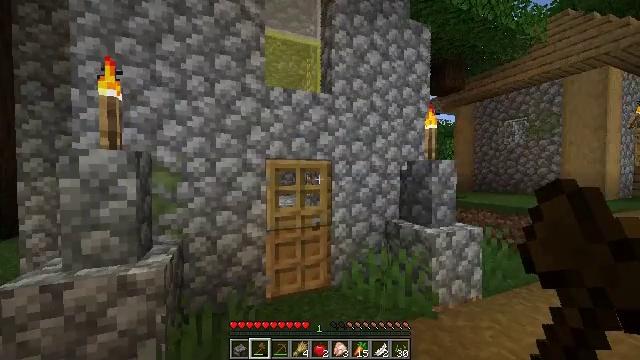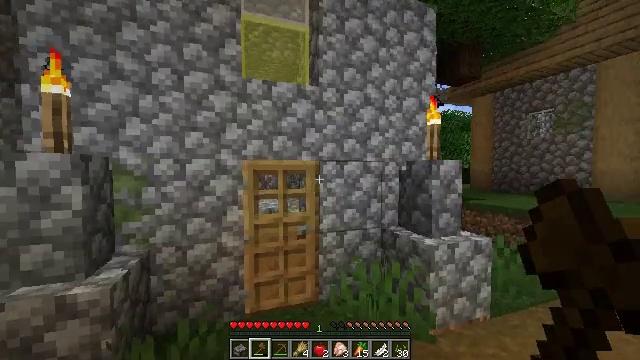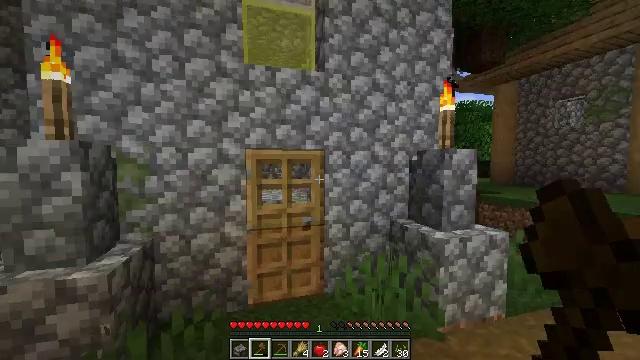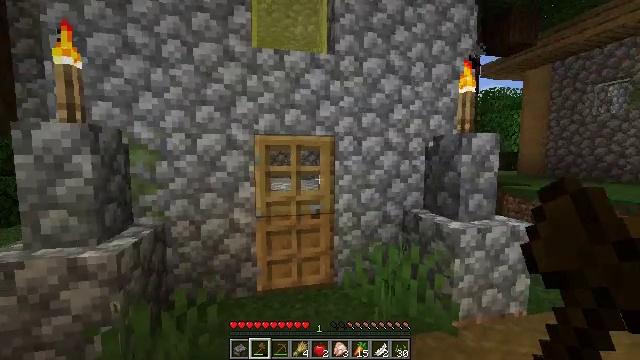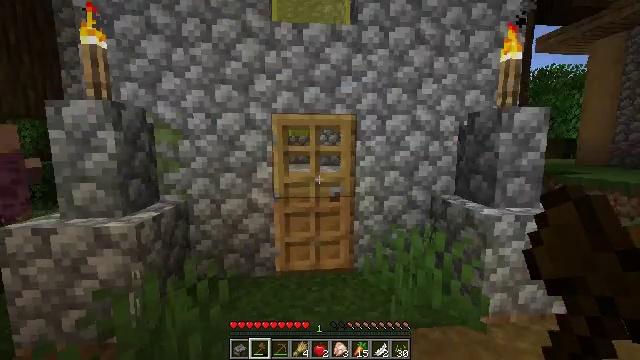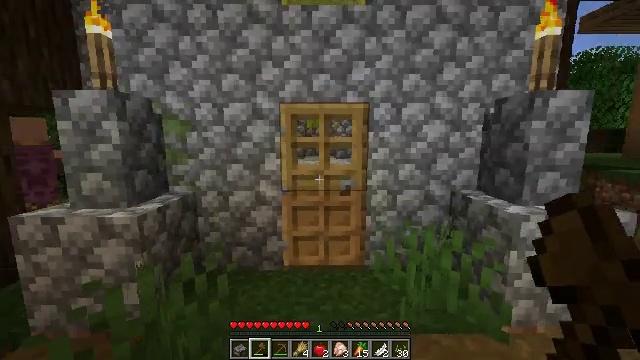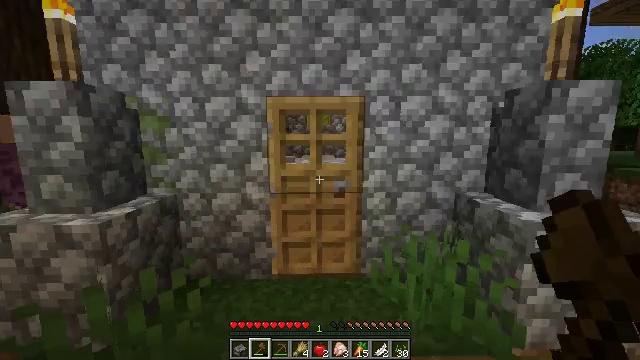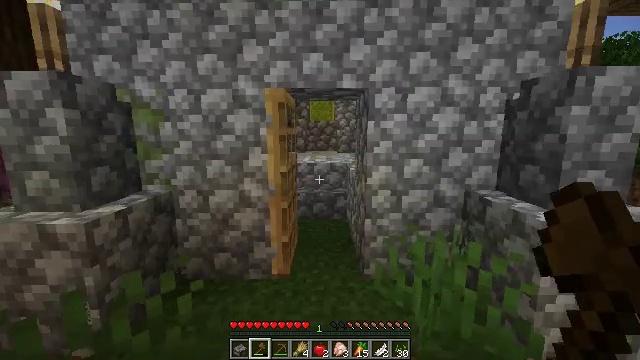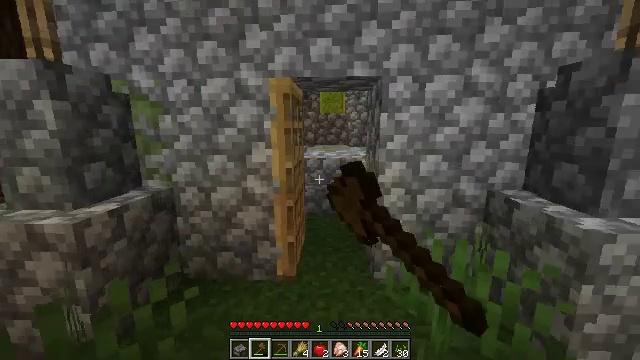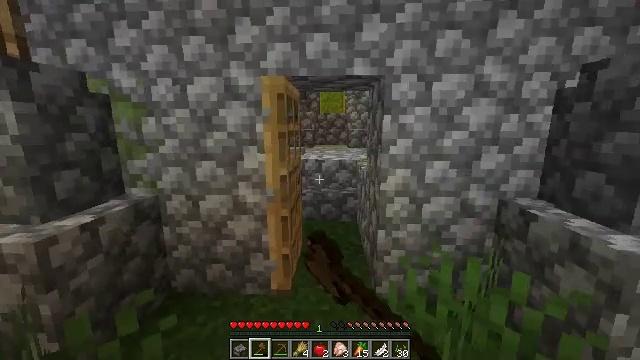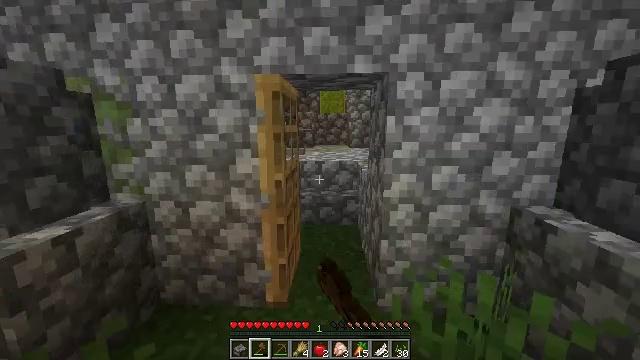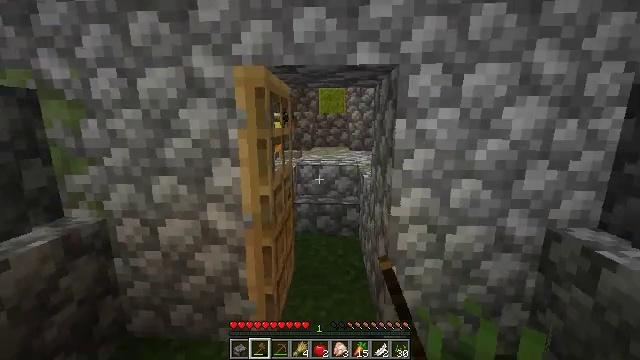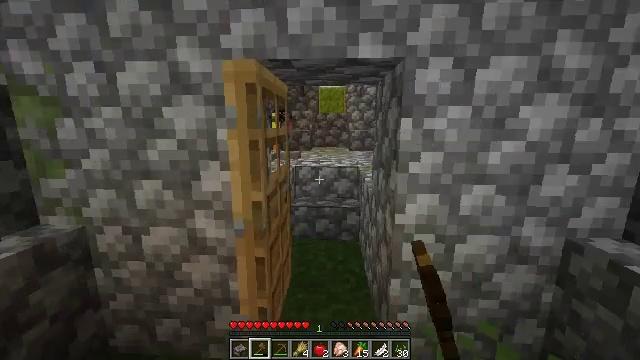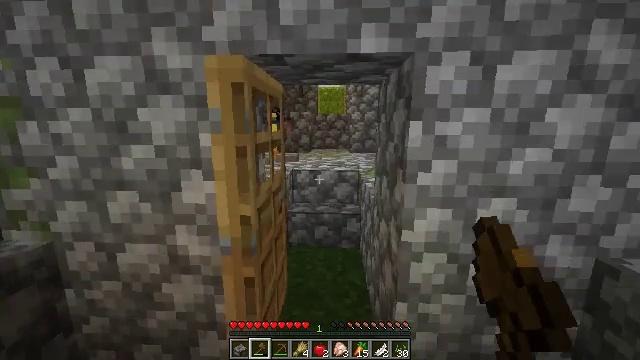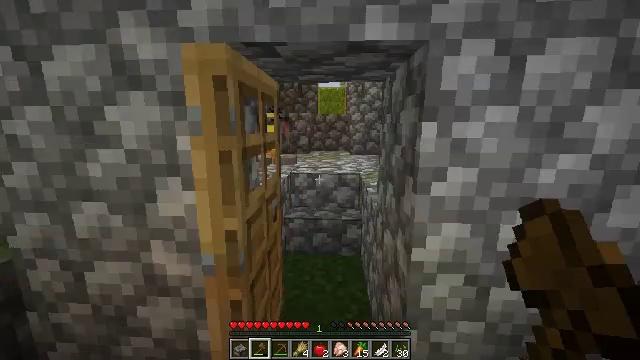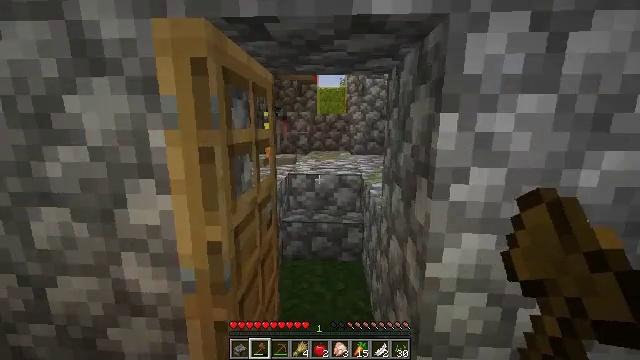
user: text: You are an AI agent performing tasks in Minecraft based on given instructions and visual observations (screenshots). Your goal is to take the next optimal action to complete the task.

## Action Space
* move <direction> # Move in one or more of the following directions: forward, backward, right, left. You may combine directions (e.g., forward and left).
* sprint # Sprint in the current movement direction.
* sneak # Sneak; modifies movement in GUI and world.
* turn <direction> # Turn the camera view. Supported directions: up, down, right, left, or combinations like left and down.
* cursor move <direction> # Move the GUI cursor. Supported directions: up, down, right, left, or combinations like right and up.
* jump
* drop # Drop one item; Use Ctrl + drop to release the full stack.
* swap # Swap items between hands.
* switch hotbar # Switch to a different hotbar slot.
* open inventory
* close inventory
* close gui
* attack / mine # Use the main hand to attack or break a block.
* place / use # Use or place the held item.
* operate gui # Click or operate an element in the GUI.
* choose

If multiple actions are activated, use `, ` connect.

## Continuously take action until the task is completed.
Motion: motion action
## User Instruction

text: Collect the brewing stand for reuse.
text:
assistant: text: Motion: move forward and move right, turn left
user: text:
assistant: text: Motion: move forward, turn left and down
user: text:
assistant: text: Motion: move forward, turn left and down
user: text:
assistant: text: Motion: move forward, turn left and down
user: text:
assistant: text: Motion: move forward, turn left and down
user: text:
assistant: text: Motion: move forward
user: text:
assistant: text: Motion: move forward, use / place
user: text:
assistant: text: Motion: move forward, turn left and down, use / place
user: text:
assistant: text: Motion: move forward
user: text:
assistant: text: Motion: move forward
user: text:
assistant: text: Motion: move forward
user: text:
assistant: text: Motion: move forward
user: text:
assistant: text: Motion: move forward
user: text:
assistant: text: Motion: move forward
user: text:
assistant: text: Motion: move forward
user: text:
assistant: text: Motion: move forward
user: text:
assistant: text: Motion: move forward
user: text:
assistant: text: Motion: move forward
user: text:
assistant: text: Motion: move forward, turn left
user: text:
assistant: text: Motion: move forward, turn left
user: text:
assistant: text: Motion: move forward
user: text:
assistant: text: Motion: move forward
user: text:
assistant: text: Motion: move forward and move right, turn left
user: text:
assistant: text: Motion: move forward and move right, turn left
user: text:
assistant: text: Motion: move forward and move right, turn left
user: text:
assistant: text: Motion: move forward, turn left
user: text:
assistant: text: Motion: move forward, turn left and down
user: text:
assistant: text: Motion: move forward, turn left and down
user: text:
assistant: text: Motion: move forward, turn left and down
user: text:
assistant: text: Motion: move forward, turn left and down